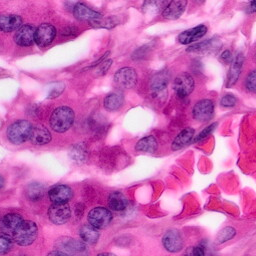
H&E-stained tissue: Pancreatic